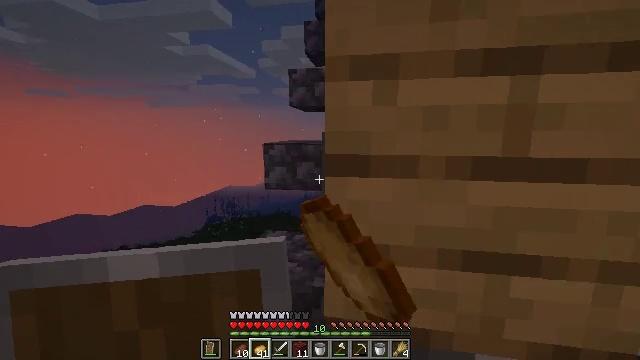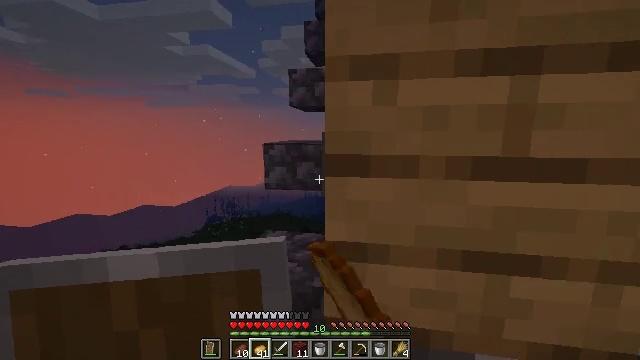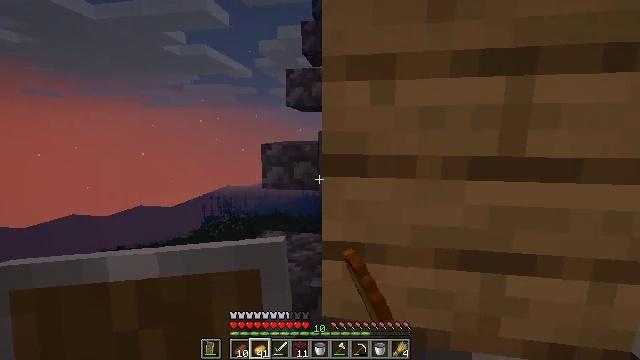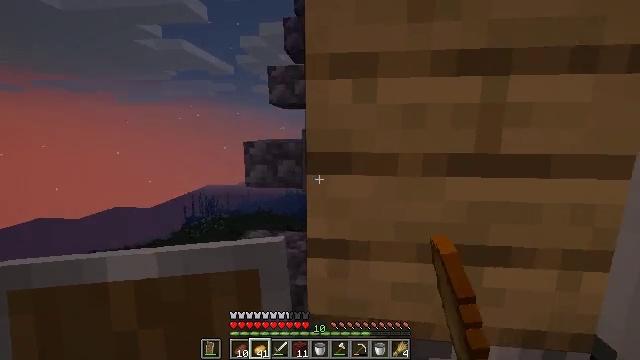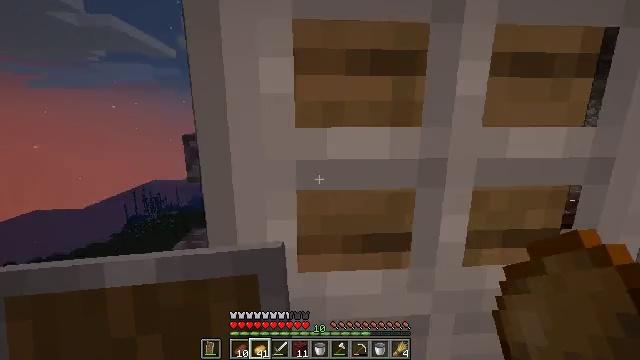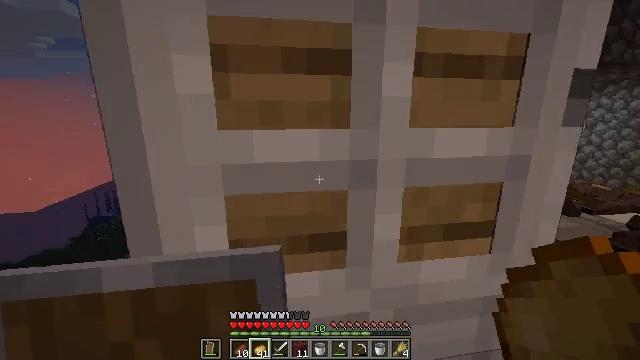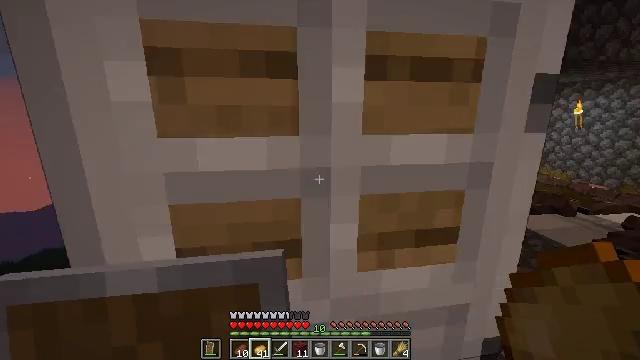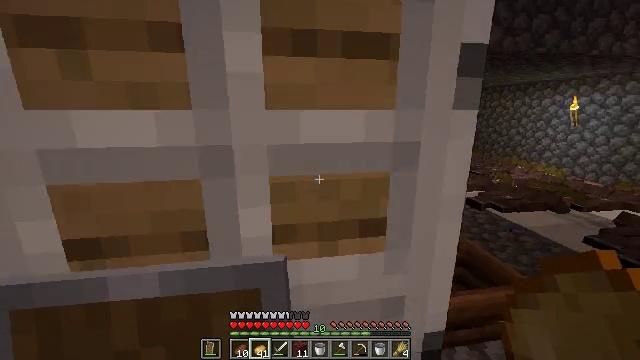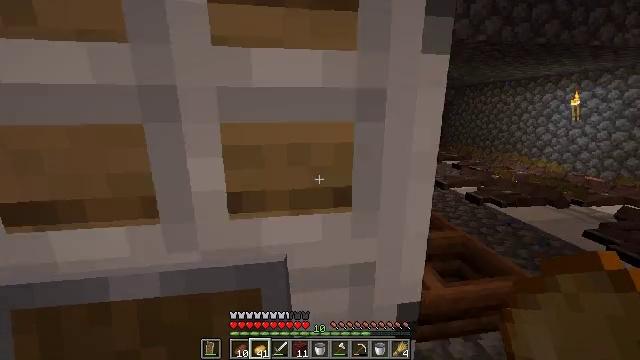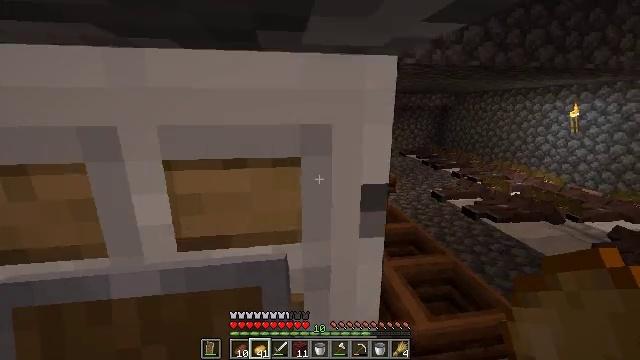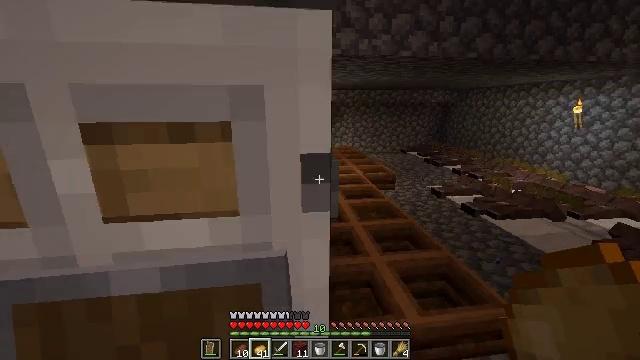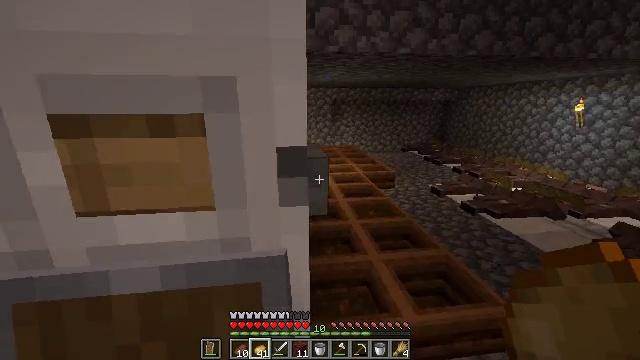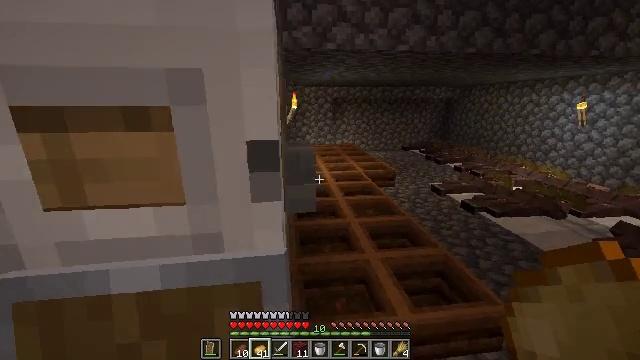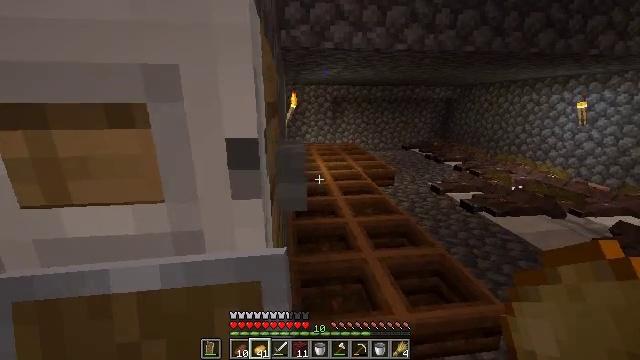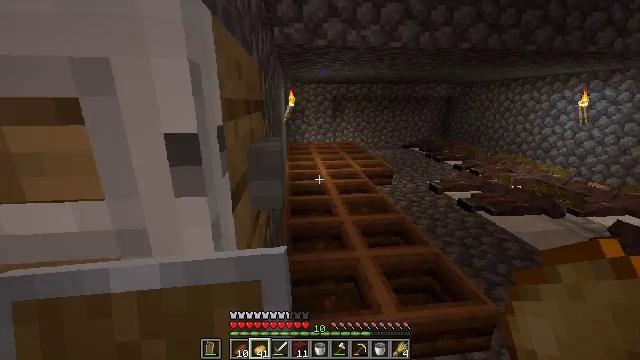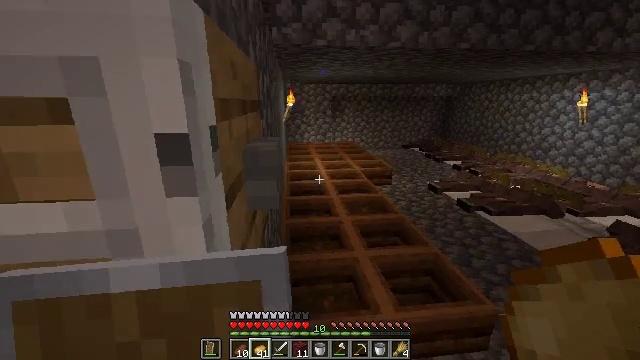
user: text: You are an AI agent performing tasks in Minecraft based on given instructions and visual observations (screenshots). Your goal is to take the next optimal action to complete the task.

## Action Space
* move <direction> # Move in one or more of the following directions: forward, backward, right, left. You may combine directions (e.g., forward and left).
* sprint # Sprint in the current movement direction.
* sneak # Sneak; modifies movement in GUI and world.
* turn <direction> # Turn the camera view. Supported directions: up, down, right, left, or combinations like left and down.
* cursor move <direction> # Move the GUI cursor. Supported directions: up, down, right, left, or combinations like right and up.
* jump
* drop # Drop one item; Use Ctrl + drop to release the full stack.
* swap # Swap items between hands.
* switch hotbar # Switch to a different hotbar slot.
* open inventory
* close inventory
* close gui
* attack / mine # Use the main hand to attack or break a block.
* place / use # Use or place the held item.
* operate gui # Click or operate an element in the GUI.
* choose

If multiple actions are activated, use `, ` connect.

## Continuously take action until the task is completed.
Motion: motion action
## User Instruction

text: Interact with the crafting table to obtain an emerald.
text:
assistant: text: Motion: no_op
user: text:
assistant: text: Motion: no_op
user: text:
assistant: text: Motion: turn right
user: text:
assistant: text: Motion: move right, turn right and down
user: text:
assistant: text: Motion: move right, turn right and down
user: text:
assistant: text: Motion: move right, sneak
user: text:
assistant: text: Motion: move right, sneak
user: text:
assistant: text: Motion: move right, sneak
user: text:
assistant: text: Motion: move right, sneak
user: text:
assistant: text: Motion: move right, sneak
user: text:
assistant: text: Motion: move right, sneak
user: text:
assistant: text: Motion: move right, sneak
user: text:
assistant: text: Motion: move right, sneak
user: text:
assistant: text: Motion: move right, sneak
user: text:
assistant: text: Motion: move right, sneak
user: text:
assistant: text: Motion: move right, sneak
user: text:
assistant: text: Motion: move right, sneak, turn right and down
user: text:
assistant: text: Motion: move right, turn right and down
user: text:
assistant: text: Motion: move right, turn right and down
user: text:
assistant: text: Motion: move forward and move right, turn right
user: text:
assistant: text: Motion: move forward and move right
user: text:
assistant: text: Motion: move forward and move right
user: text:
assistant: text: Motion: move forward, turn right and down
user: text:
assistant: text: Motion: move forward, turn right and down
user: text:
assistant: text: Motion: move forward, turn right
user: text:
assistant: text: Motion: move forward
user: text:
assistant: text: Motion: move forward
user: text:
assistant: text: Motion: move forward and move left
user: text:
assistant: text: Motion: move forward and move left
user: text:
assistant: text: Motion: move forward and move left, turn left